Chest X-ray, PA view. Patient: 19 years old, sex M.
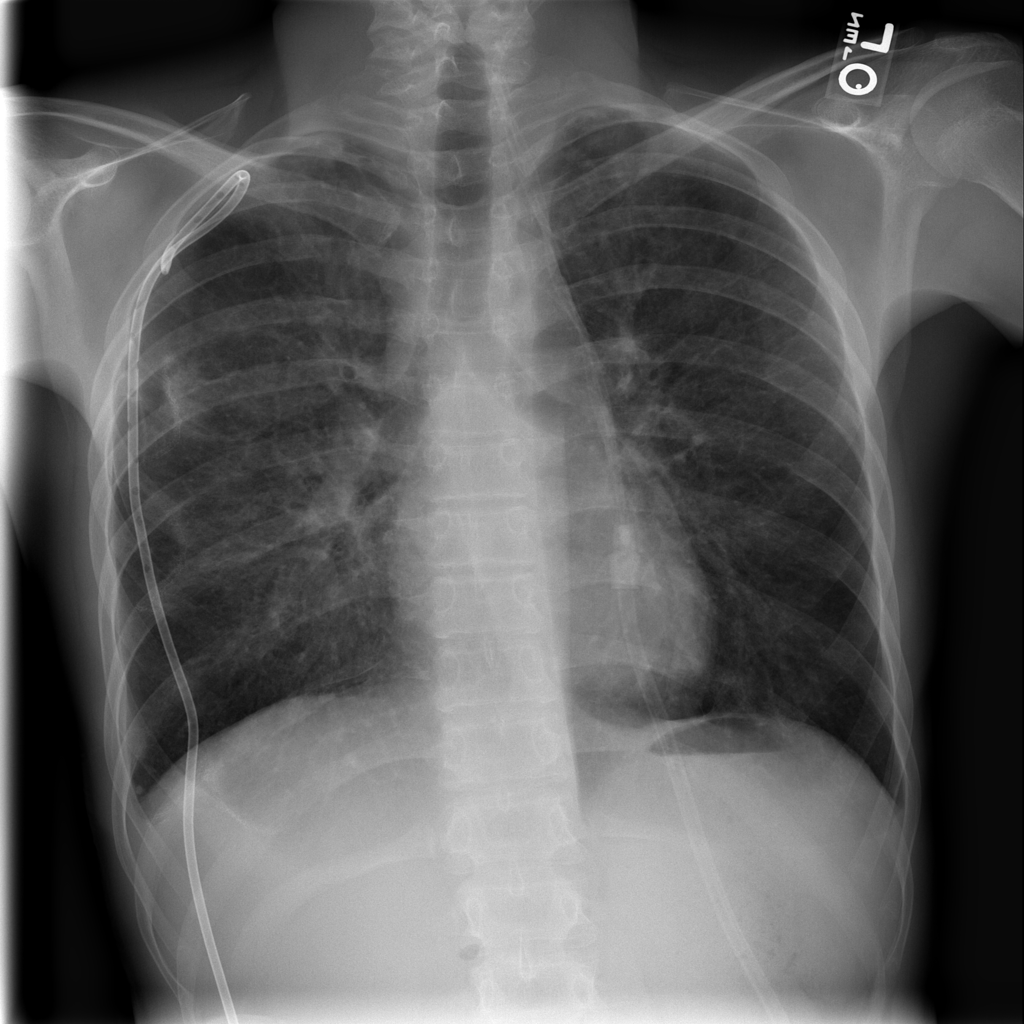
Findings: Infiltration